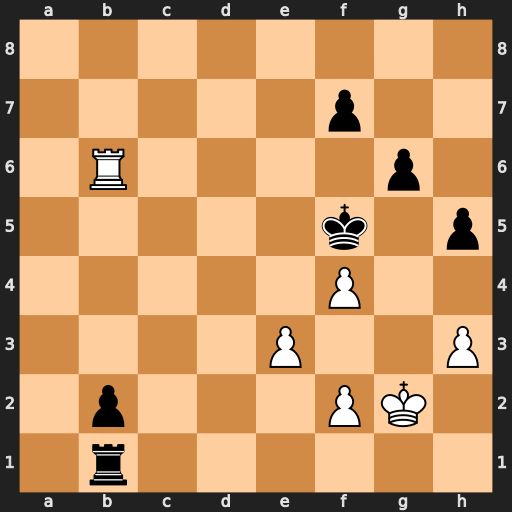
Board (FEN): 8/5p2/1R4p1/5k1p/5P2/4P2P/1p3PK1/1r6
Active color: w
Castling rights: -
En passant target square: -
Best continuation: Kf3 Re1 e4+ Rxe4 Rb5+